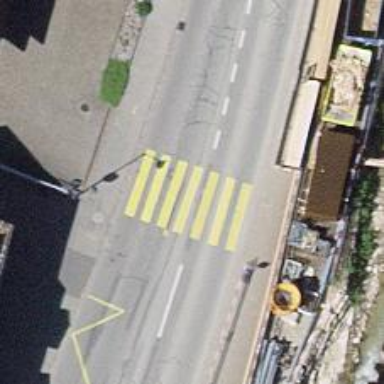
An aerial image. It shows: Zebra crossing on the road.